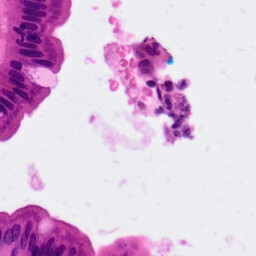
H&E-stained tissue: Pancreatic